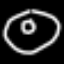
Label: donut